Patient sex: F
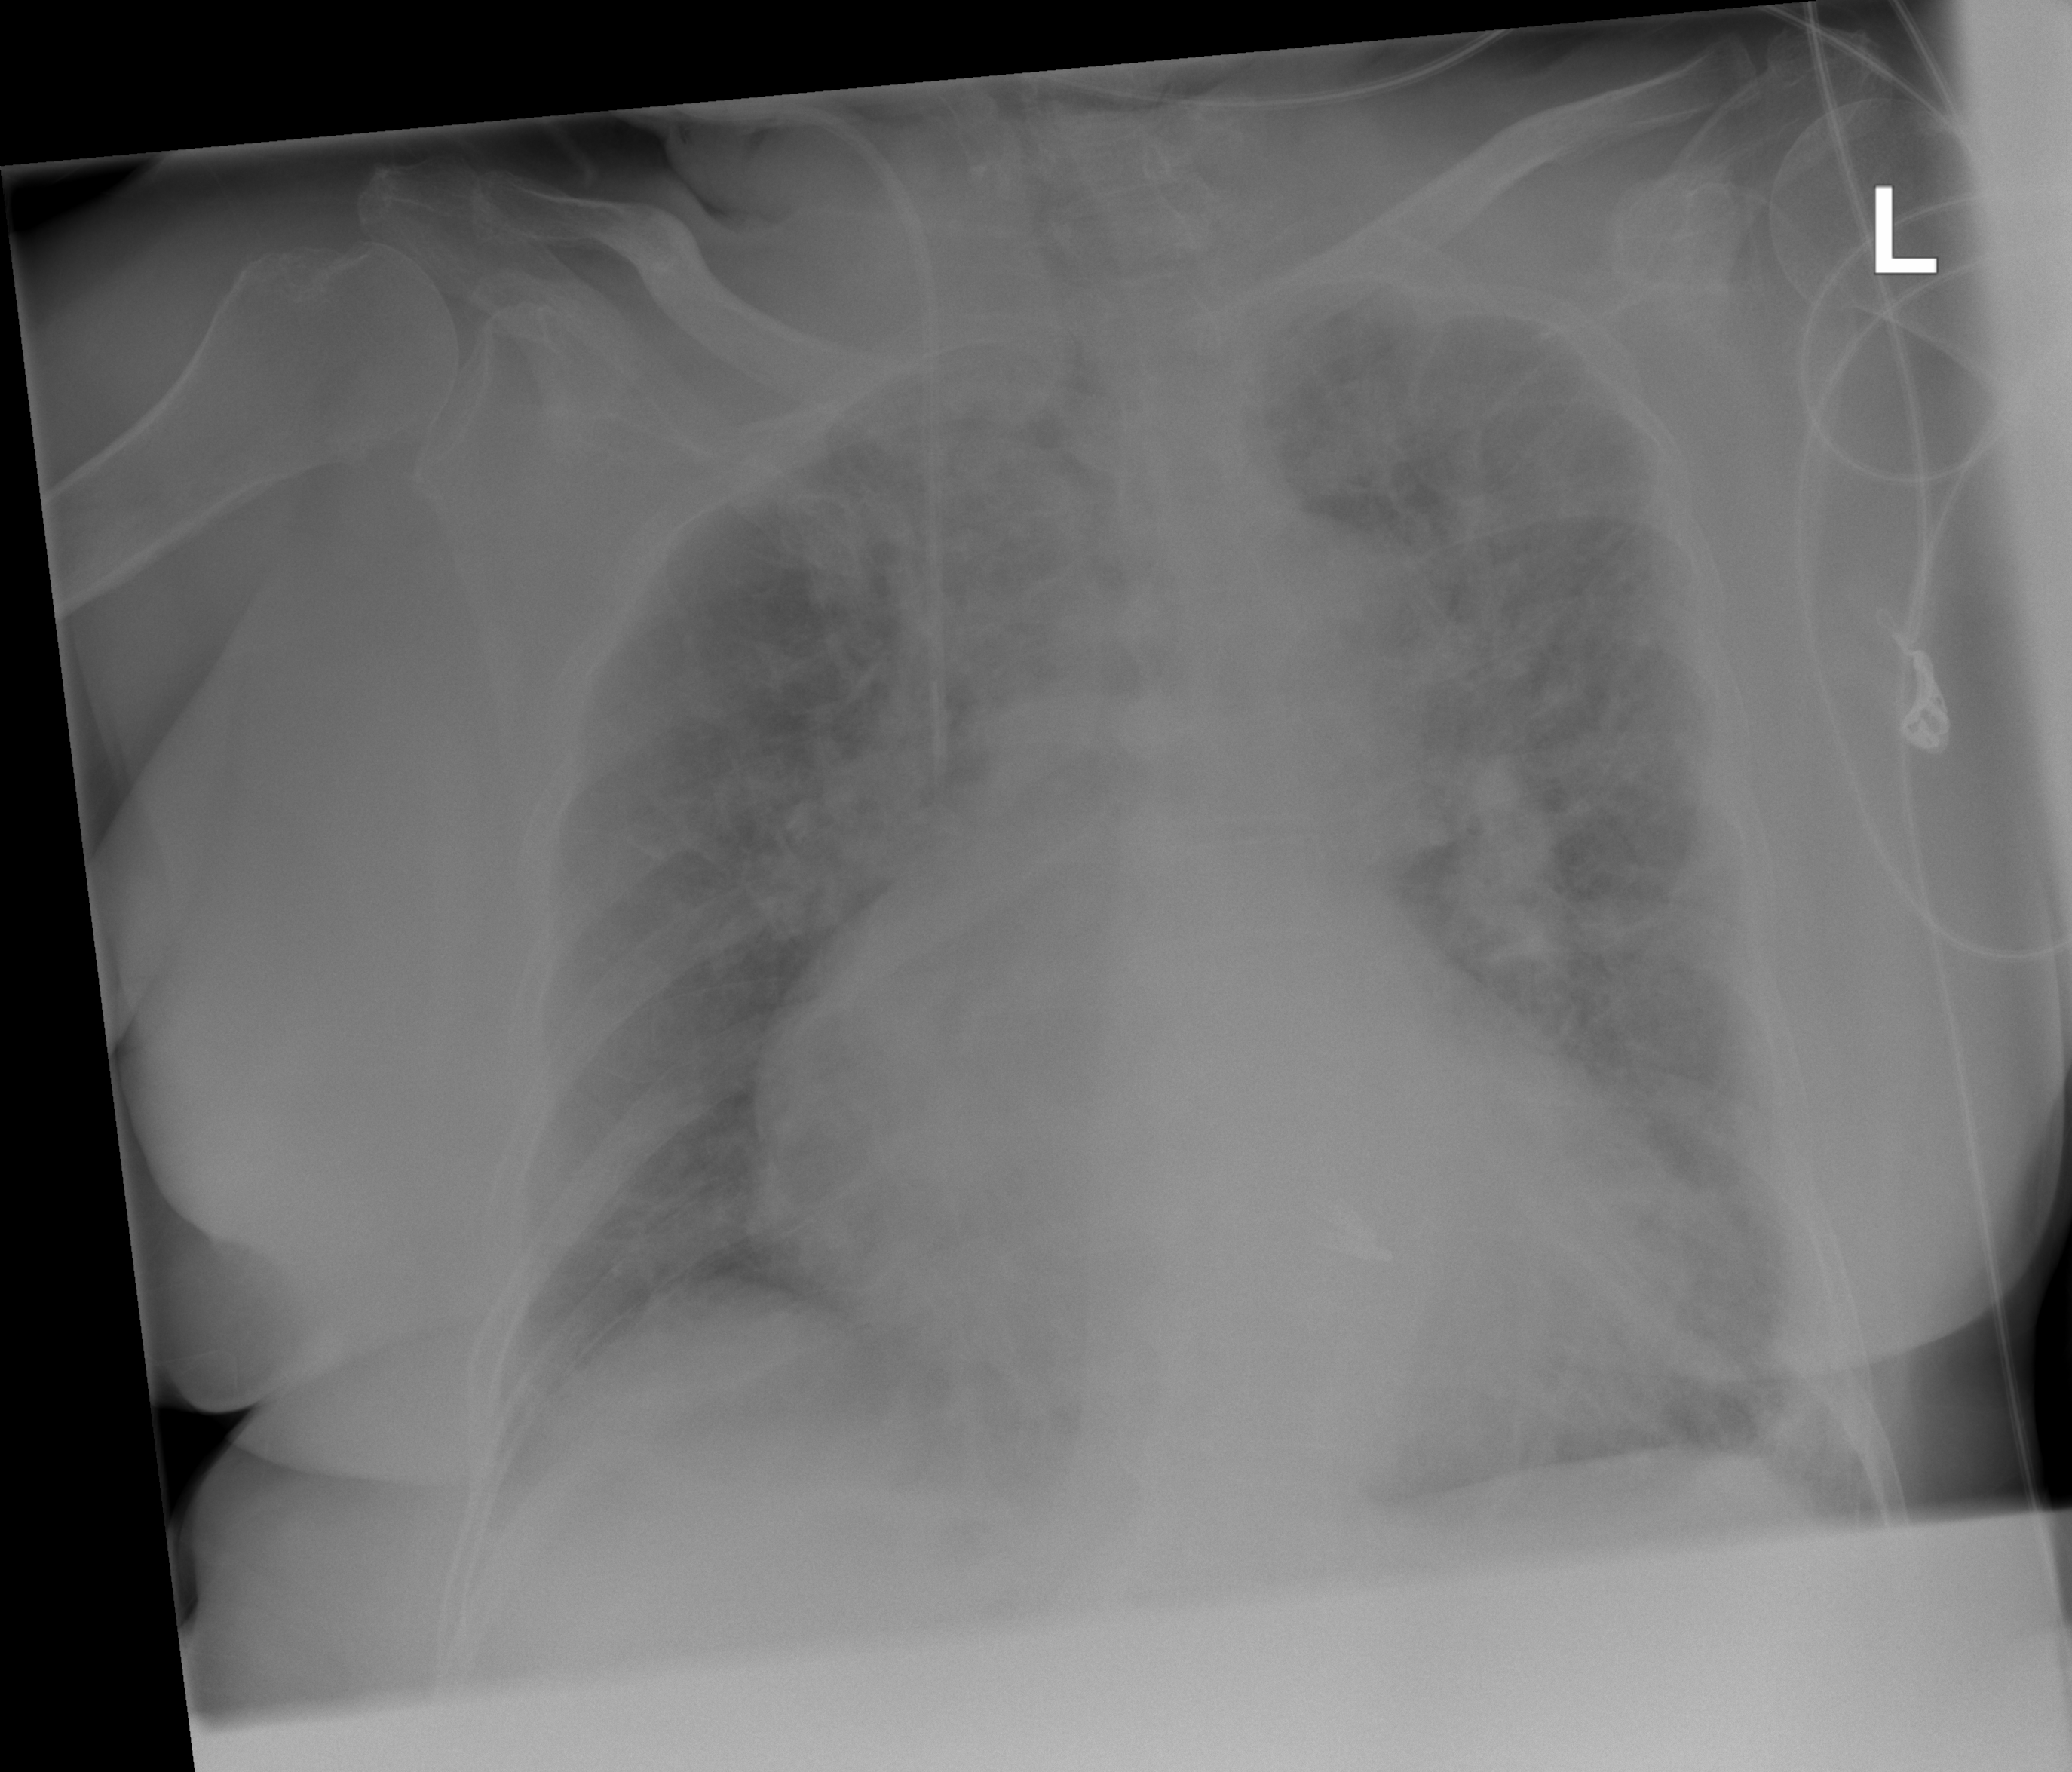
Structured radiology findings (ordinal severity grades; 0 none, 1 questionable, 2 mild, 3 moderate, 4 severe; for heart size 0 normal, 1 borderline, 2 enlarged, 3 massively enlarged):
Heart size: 2
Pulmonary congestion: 3
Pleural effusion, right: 0
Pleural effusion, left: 0
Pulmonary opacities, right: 3
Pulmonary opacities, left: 3
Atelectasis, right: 0
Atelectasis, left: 0